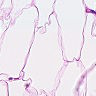
Metastatic tissue present: no